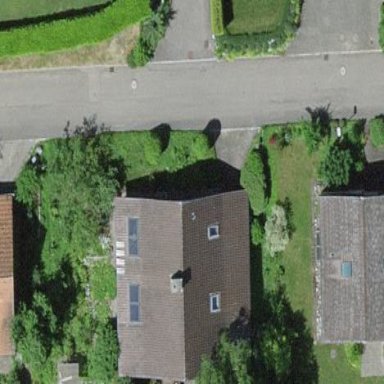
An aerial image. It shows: Residential building.